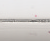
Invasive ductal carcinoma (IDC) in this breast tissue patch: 0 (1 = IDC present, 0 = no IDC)